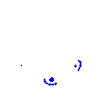
Particle: kaon